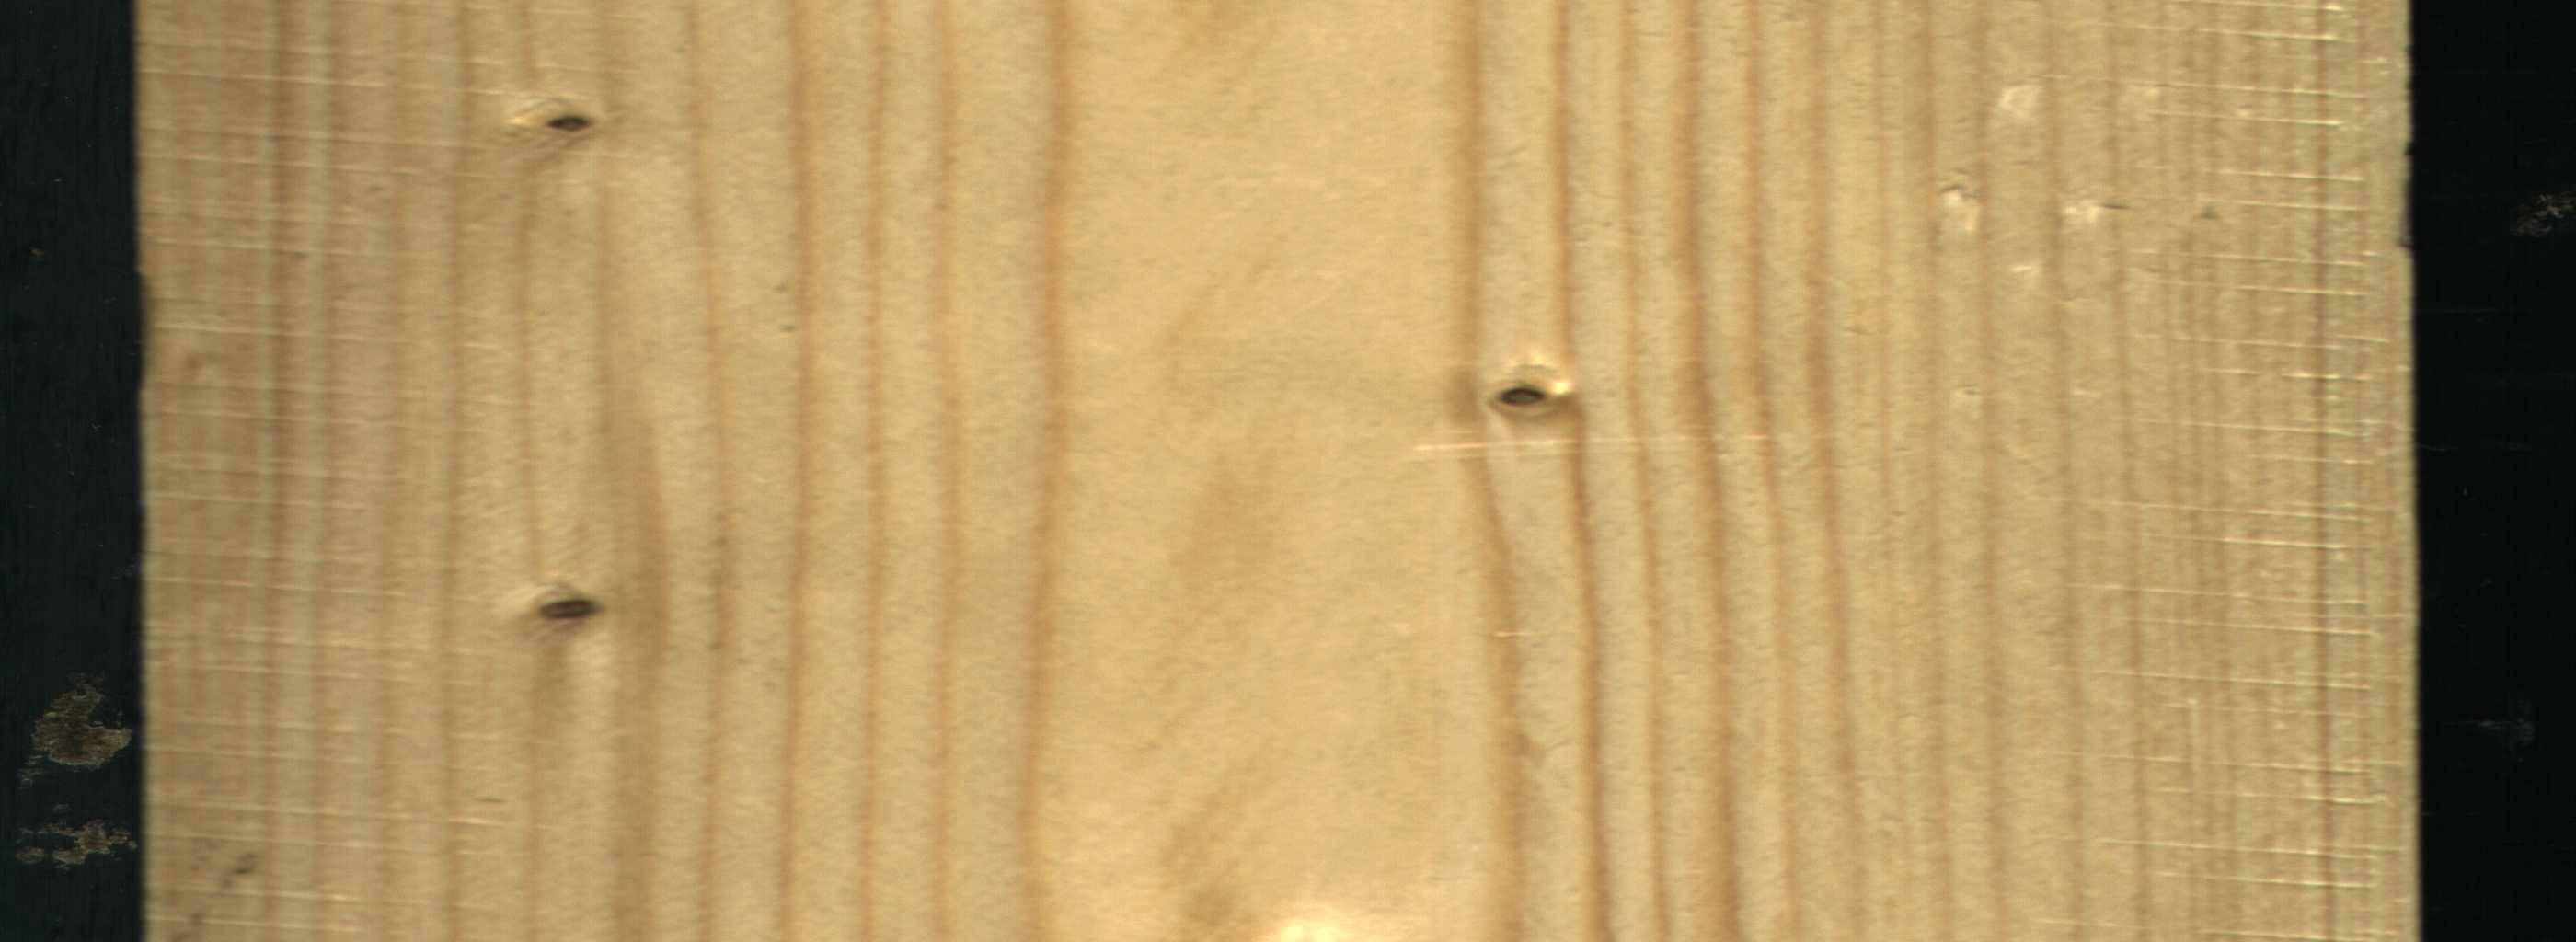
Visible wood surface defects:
Dead_Knot
Dead_Knot
Dead_Knot